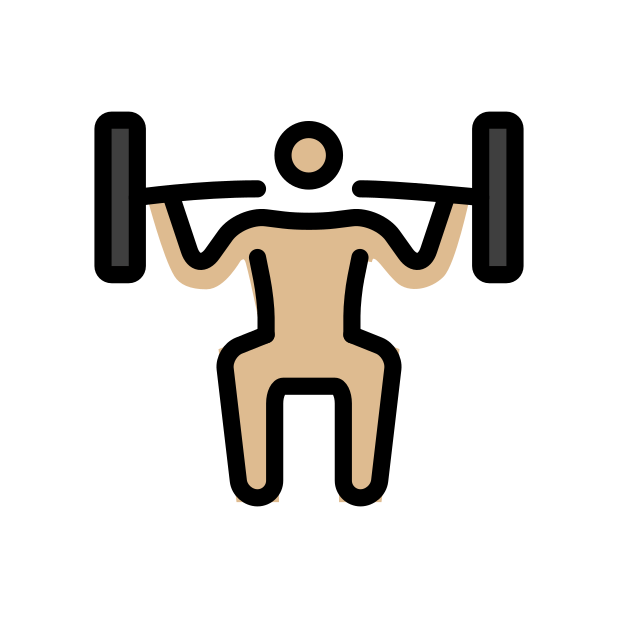
person lifting weights: medium-light skin tone